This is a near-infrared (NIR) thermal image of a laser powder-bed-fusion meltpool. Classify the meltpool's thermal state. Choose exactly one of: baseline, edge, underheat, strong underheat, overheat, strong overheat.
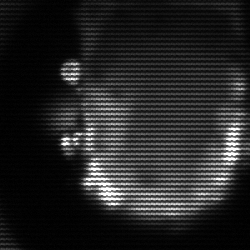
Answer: baseline